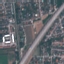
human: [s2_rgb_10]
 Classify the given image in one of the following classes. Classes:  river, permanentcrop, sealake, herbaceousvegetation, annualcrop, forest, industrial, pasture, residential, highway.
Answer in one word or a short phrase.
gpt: Highway